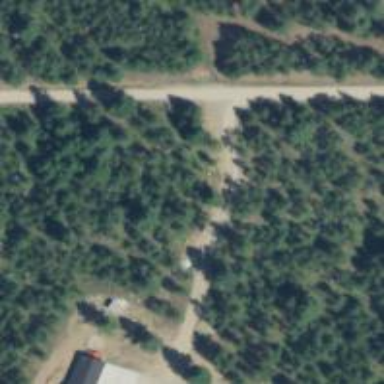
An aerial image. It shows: Driveway leading to service road.